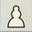
Piece: wP